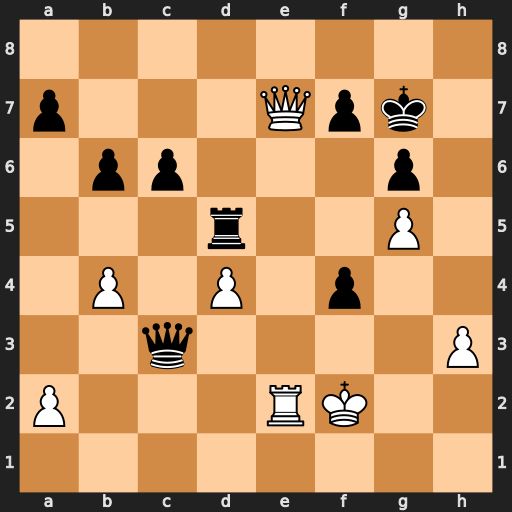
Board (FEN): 8/p3Qpk1/1pp3p1/3r2P1/1P1P1p2/2q4P/P3RK2/8
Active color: w
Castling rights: -
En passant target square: -
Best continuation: Qf6+ Kg8 Re8+ Kh7 Qxf7#